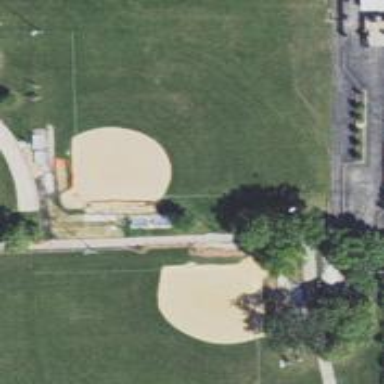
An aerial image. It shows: Baseball pitch for leisure land.